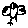
Label: bird